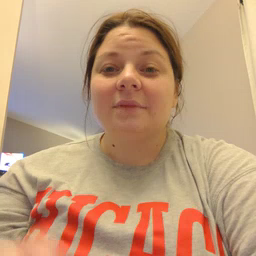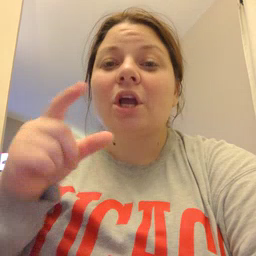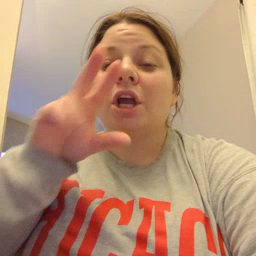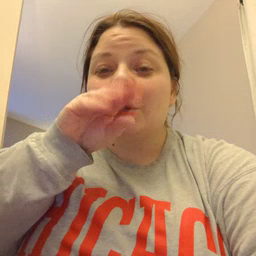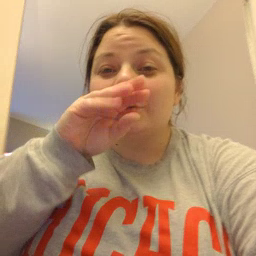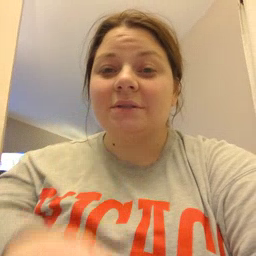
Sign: goose